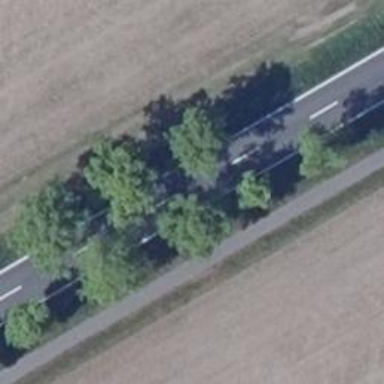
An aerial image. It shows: Row of trees in natural setting.